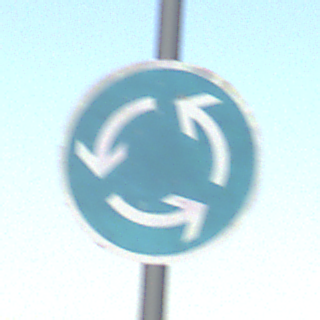
Verkehrszeichen: Kreisverkehr
Umgebung: Outdoor, Nature
Tageszeit: SunriseSunset
Wetter: Clear
Licht: Natural
Jahreszeit: NotSpecified
Kontrast: HighContrast